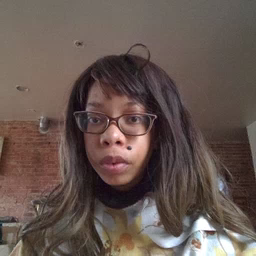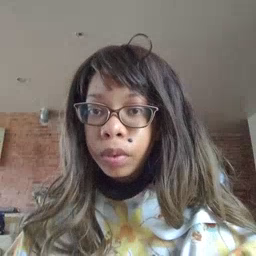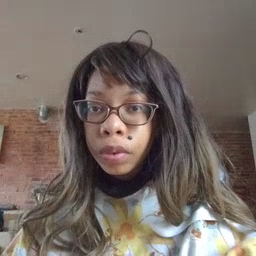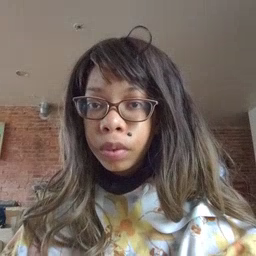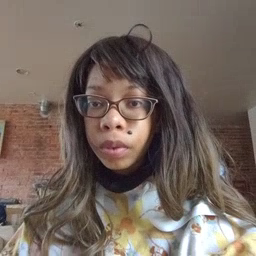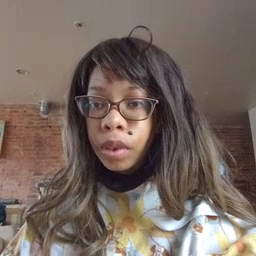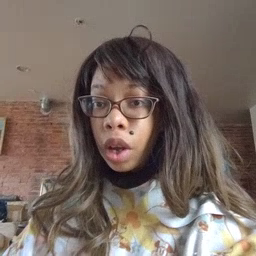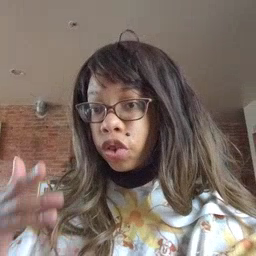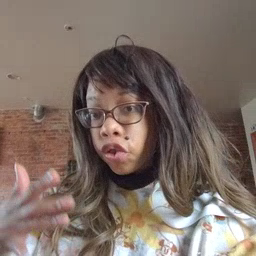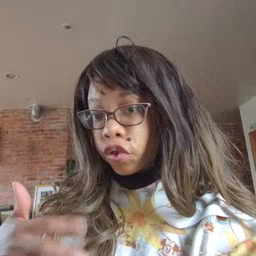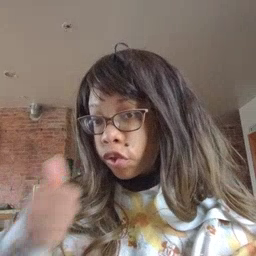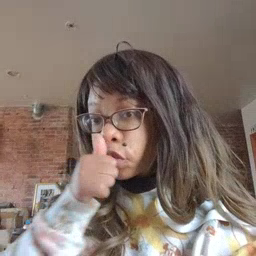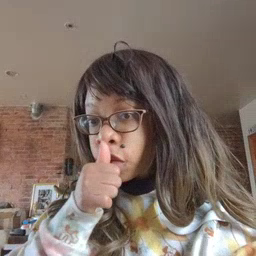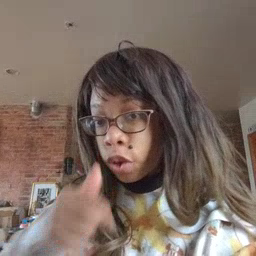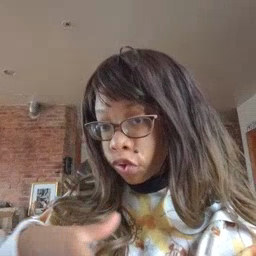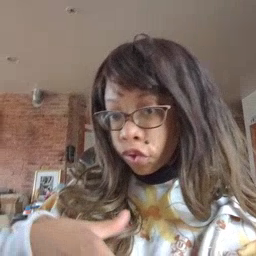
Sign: underwear